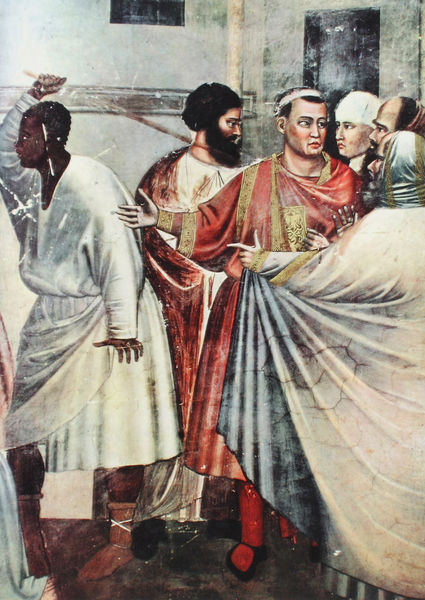
Titel: Fresken der Capella d’Arena in Padua
Künstler: Giotto di Bondone
Standort: Padua, Arenakapelle (EU - I - Venetien)
Institution: Padua
Schlagwörter: blau, gemälde, gruppe, hand, mann, umhang, weiß, menschen, finger, frau, geste, haar, männer, reden, szene, haus, rot, malerei, versammlung, bart, kappe, wand, arm, augen, falten, stirnband, gold, haare, mantel, gewänder, stock, italien, schuhe, zug, hof, kaiser, sprechen, kopftuch, sandalen, zeigen, strümpfe, neger, schwarze, kreuz, schlag, mäntel, peitsche, stiefel, totenkopf, jesus, toga, menschengruppe, mohr, fresko, sprechend, verhüllt, schlagen, ägyptisch, giotto, redend, rohrstock, afrikanierin, stirnbans